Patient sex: M
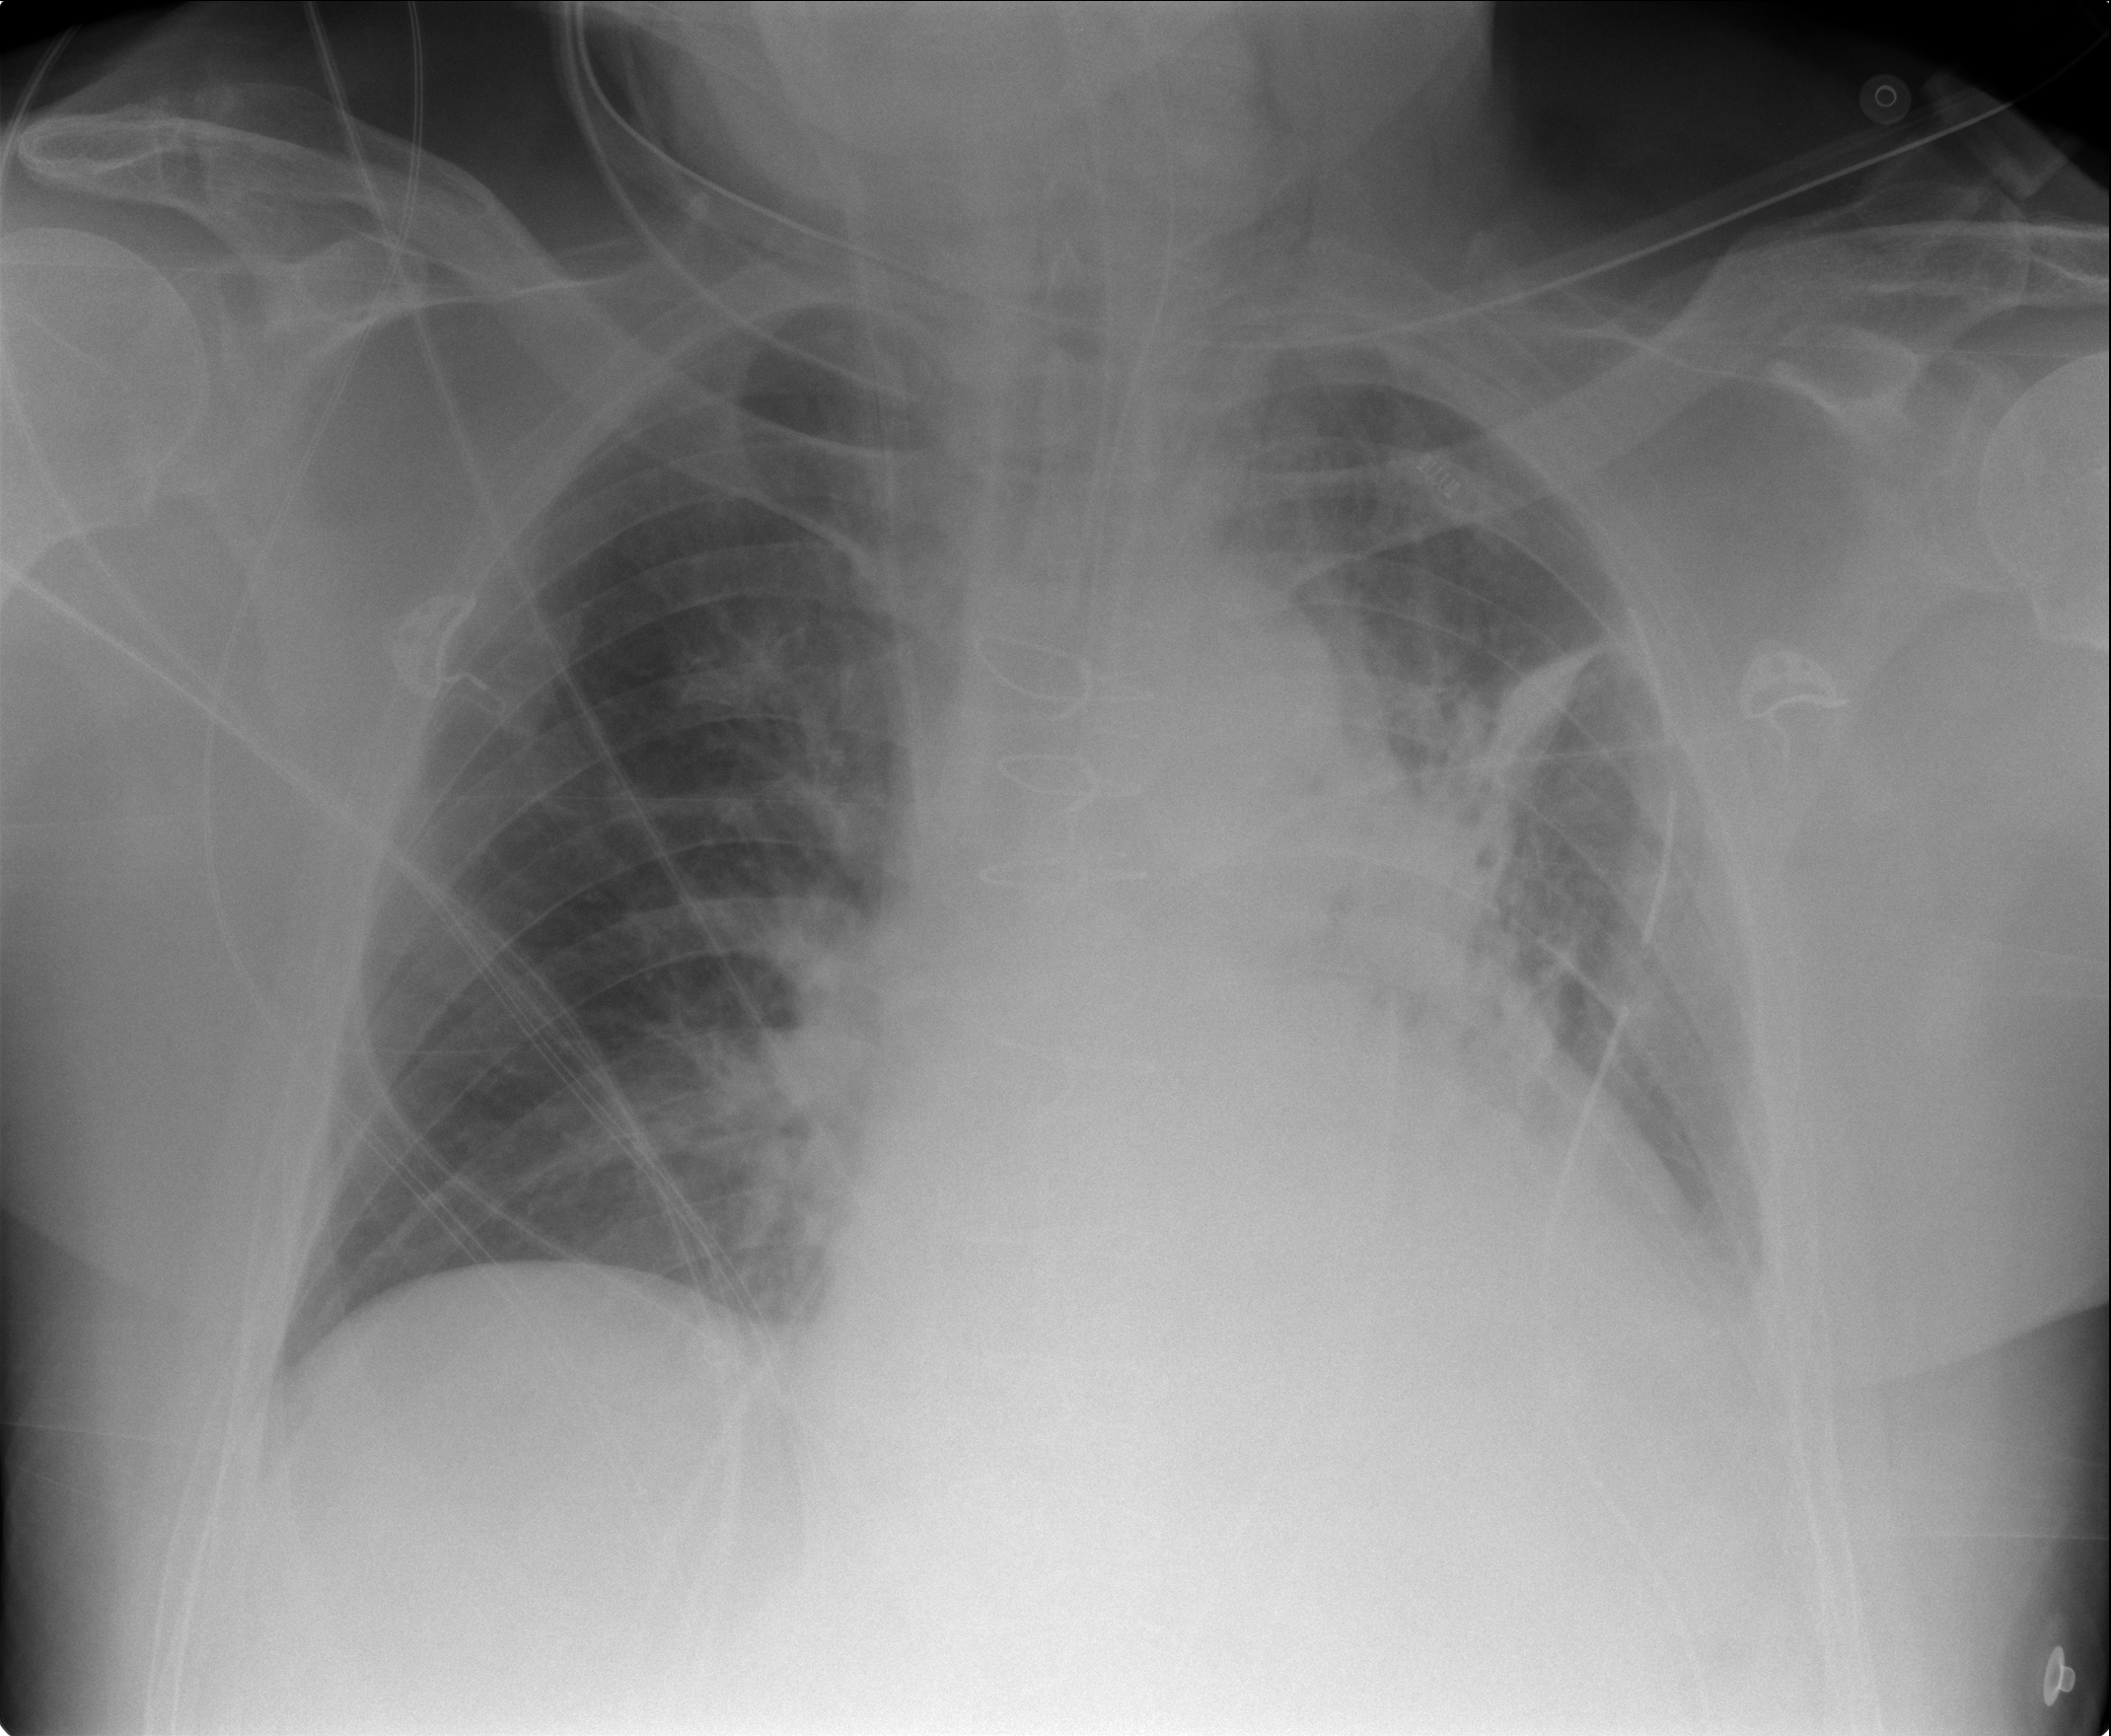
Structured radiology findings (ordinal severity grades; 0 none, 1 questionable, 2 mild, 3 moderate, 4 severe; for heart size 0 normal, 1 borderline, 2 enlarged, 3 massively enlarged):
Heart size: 2
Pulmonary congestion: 2
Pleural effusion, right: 0
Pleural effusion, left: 0
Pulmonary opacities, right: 1
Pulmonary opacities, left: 1
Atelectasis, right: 2
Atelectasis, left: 2